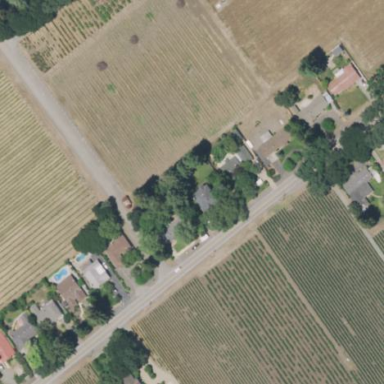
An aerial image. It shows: Vineyard with wine grapes as the main crop.